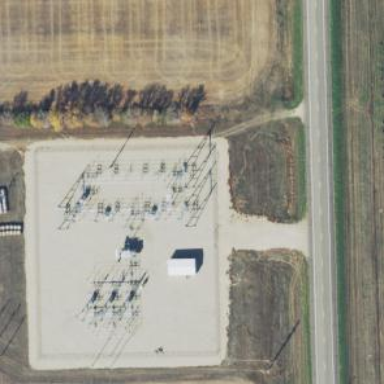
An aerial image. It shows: Switch for power supply.